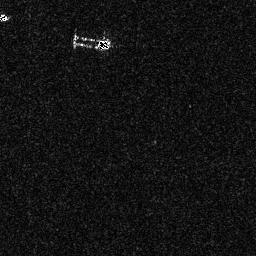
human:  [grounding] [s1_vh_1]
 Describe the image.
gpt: In the satellite image, there is  <ref>1 medium ship </ref> <box>[[27, 12, 43, 19, 0]]</box> located at top.